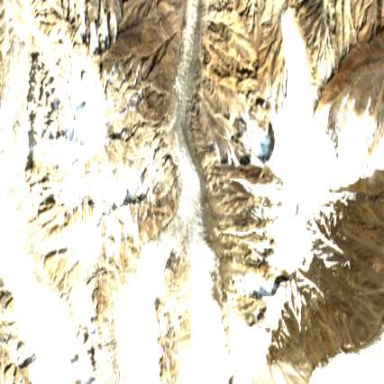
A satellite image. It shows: Stunning view of glacier.